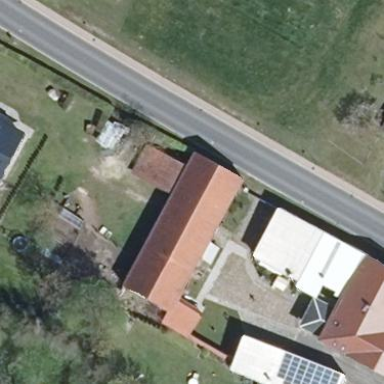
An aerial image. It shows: Building with gabled roof. The roof orientation is along the structure.